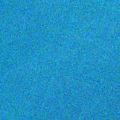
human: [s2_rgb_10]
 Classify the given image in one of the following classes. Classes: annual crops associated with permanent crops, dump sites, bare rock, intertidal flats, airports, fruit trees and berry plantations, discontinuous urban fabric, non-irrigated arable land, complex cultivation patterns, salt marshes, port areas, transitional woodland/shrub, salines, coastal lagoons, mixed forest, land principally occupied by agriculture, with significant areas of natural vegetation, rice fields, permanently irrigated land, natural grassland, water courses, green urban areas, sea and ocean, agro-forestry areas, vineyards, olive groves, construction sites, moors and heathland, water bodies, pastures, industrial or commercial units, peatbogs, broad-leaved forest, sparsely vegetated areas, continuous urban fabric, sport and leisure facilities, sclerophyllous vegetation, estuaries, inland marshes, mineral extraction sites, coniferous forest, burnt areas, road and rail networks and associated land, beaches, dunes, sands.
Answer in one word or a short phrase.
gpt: sea and ocean